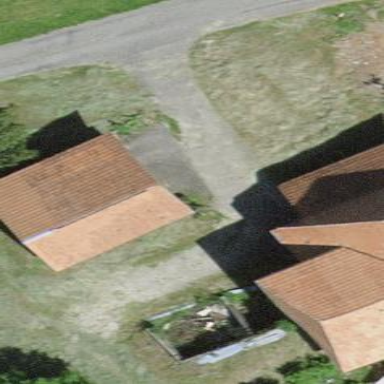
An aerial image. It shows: Garage.